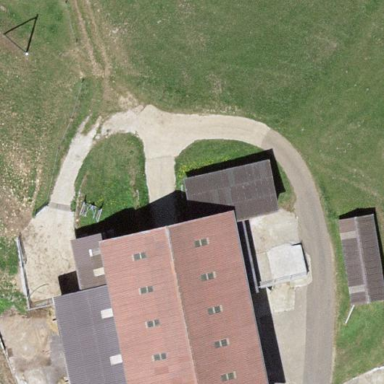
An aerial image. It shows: Farm building.